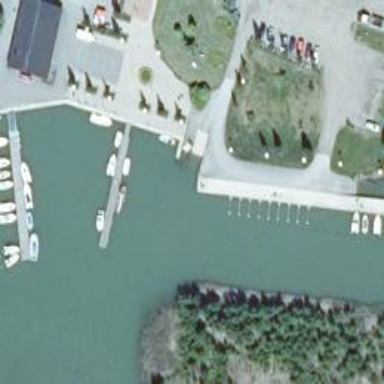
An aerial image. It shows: Slipway on leisure land.